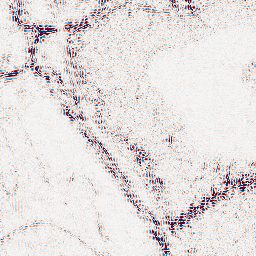
Category: wavelet
Decomposition family: wavelet_dwt
Decomposition parameters: wavelet: db8
level: 2
Upsampling method: sinc_hamming
Upsampling parameters: scale: 2
kernel_size: 16
Upsampling scale: 2